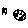
Label: moon